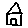
Label: house